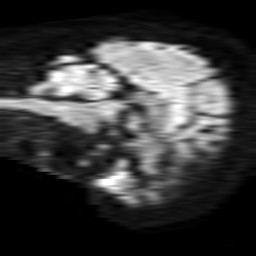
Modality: TRACE
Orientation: sagittal
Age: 62
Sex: male
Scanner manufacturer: philips
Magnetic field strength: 1.5 T
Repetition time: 3.506 s
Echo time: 0.07078 s